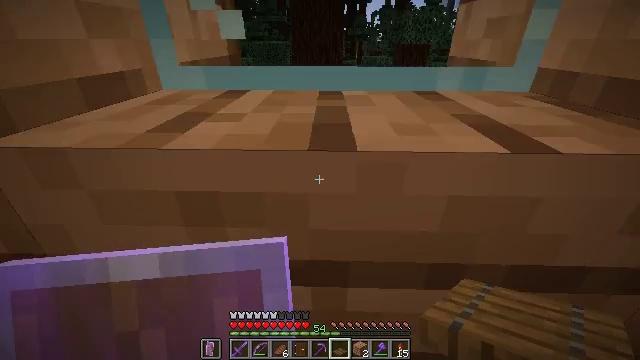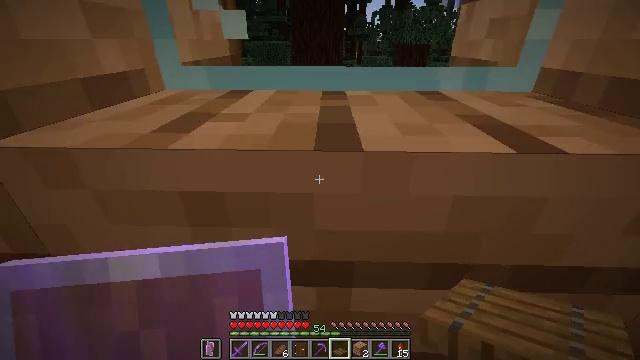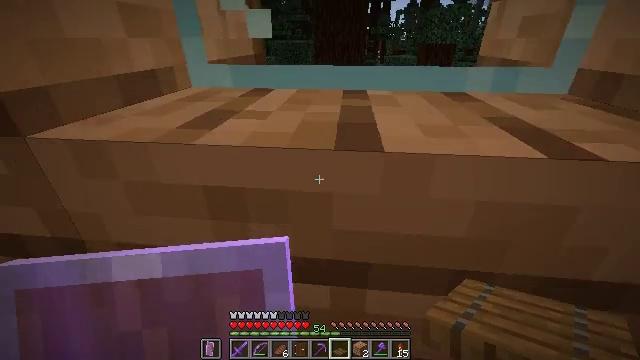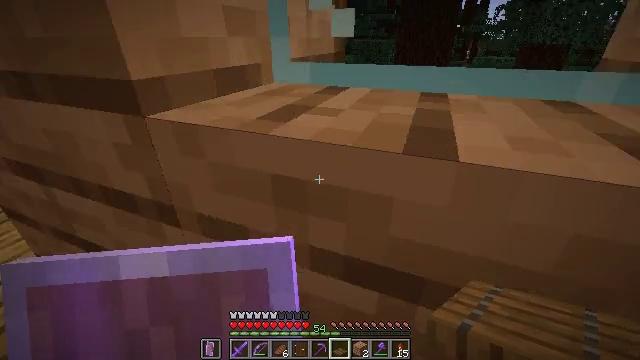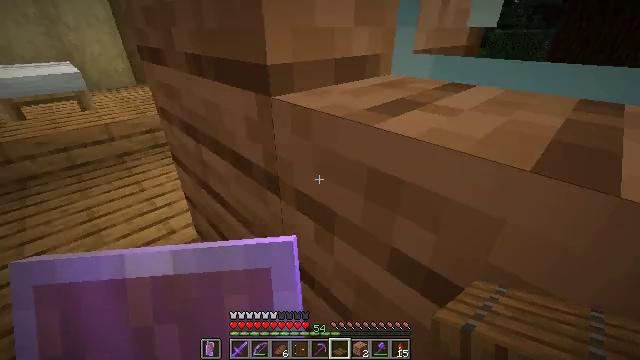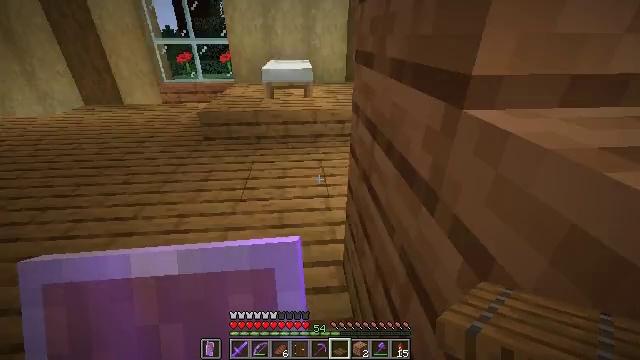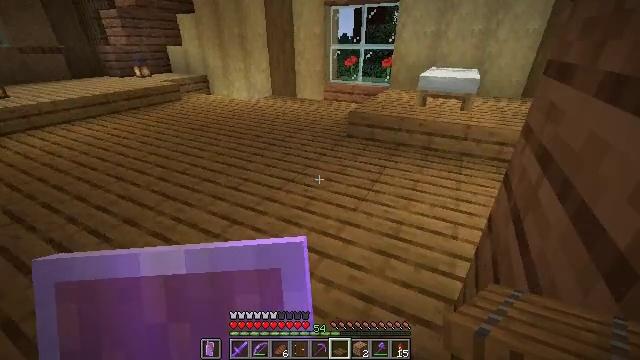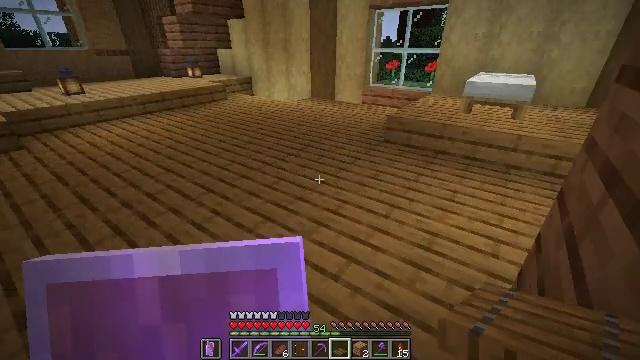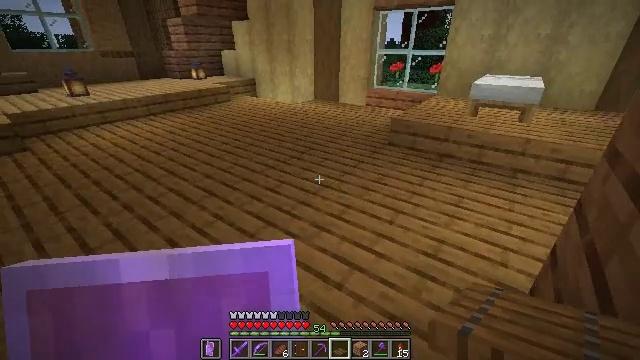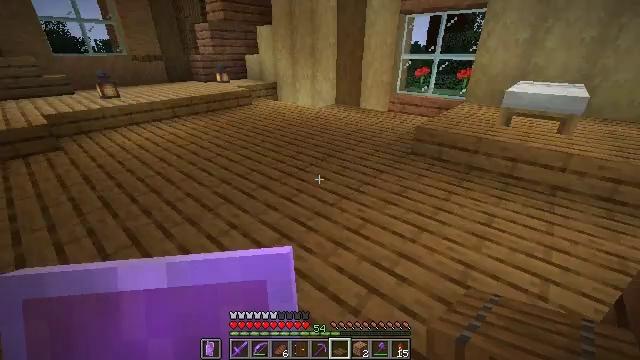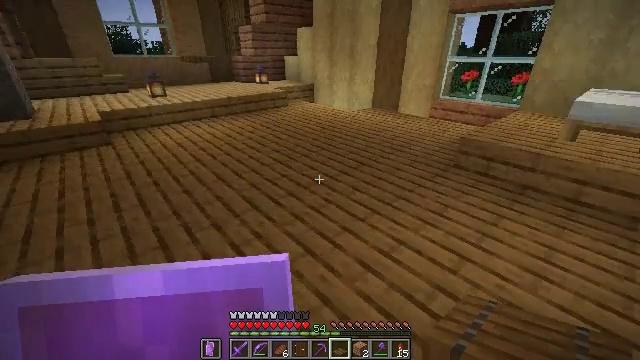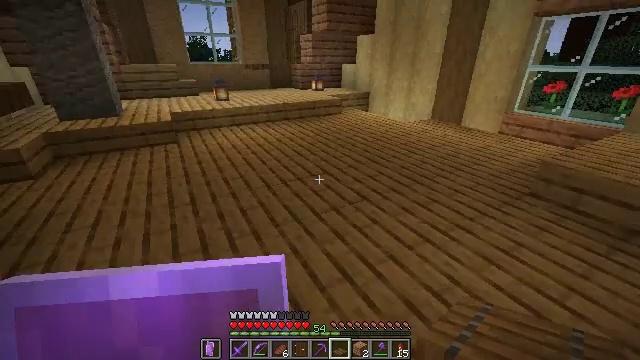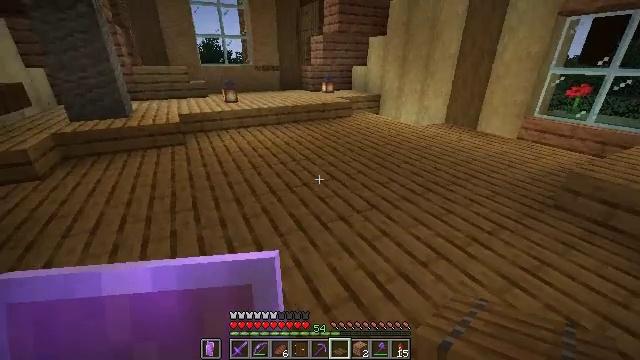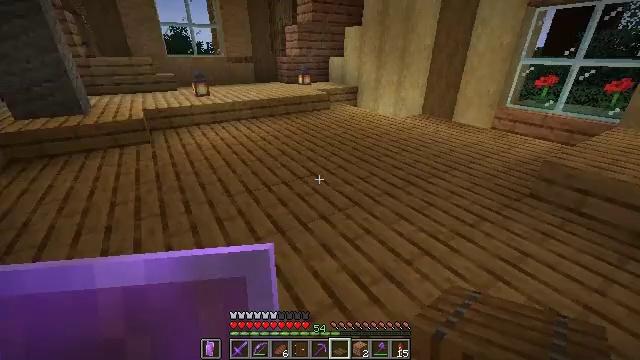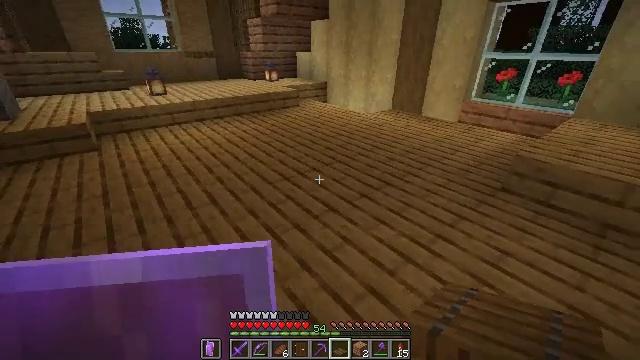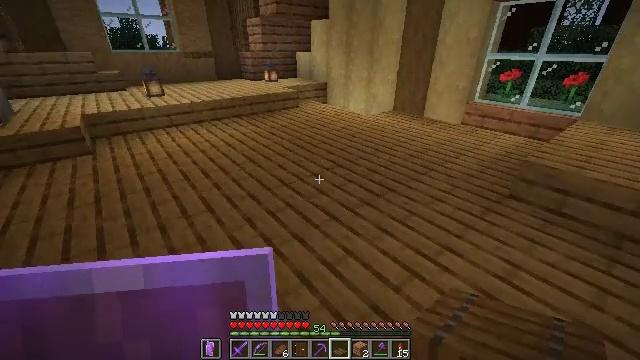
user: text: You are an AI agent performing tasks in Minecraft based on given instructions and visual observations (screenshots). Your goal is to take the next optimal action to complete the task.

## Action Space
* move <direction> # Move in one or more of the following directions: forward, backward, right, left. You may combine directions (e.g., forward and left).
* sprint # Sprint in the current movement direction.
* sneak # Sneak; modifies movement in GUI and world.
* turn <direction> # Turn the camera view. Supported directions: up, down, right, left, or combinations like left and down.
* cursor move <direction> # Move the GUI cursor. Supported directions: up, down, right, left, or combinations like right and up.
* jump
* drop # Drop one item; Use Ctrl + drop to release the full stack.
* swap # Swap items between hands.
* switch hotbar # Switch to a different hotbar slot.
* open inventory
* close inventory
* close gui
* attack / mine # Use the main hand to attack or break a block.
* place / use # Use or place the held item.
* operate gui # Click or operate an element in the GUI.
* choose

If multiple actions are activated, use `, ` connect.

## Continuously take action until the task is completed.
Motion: motion action
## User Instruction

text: Break the dark oak door to pick it up.
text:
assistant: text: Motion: no_op
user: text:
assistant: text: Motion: turn left
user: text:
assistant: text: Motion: turn left
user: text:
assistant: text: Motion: turn left and down
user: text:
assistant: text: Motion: turn left and up
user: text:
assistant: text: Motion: turn left and up
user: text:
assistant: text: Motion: turn left
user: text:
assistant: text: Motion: move forward
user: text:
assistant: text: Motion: move forward, turn left
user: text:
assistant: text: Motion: move forward, turn left
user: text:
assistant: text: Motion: move forward, turn left and up
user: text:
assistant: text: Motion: move forward, turn left
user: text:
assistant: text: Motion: move forward, turn right and down
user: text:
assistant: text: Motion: move forward, turn right
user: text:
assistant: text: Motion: move forward
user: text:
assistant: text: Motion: move forward
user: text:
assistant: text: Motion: move forward
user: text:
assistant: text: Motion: move forward
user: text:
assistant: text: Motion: move forward
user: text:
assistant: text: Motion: move forward
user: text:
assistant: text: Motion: move forward
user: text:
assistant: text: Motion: move forward
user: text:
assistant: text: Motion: move forward
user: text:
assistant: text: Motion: move forward, sprint
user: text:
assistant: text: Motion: move forward, sprint
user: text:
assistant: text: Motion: move forward, sprint
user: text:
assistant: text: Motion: move forward, sprint, turn up
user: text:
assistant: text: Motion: move forward, sprint, turn up
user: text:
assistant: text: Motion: move forward, sprint, turn up
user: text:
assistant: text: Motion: move forward, sprint